Here is the continuous-wavelet rendering of a rotor kit's vibration signal. Diagnose the rotating machine from this image, choosing from: normal, misalignment, unbalance, looseness.
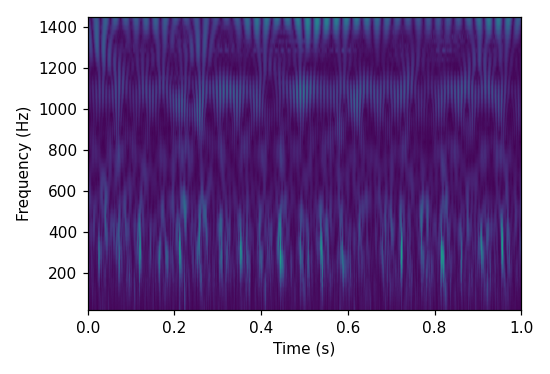
Answer: looseness